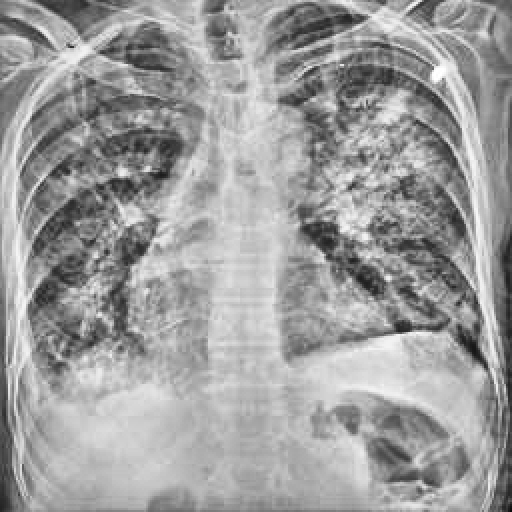
Finding: TUBERCULOSIS